Interaction volume radius: 5 \u00c5
Interaction volume height: 10 \u00c5
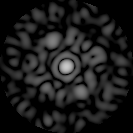
Disorder parameter: 0.7674